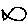
Label: fish